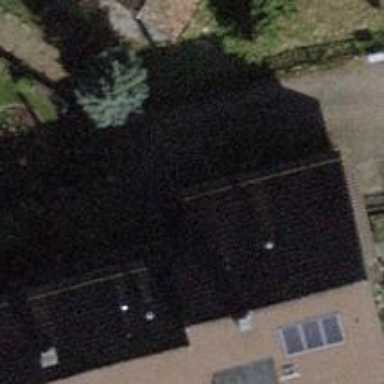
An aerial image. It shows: Terrace building.